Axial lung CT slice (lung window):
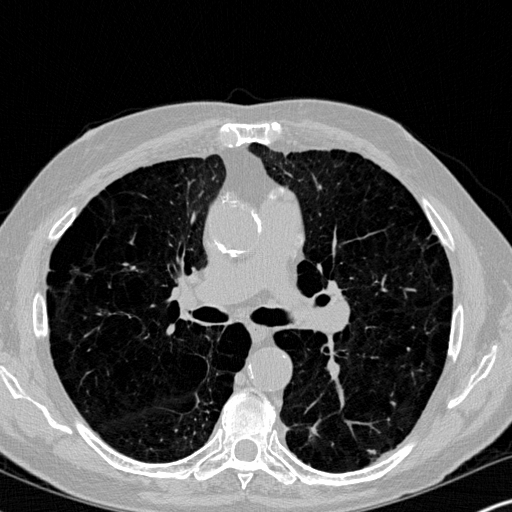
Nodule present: no